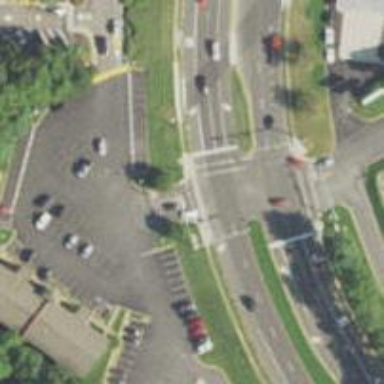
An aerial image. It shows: Marked crossing on footway.